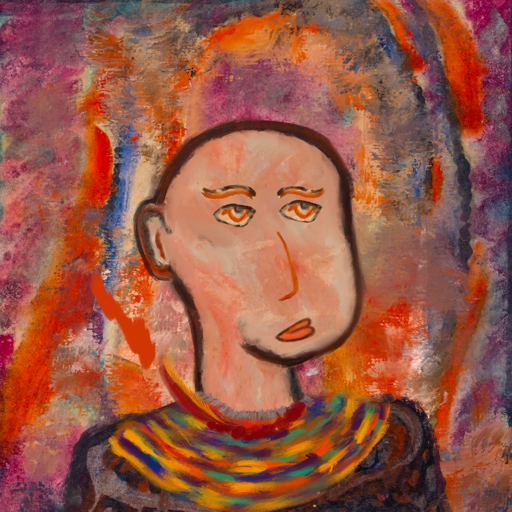
Background: Experience, Head And Neck Side: Roy_Bahadur, Face Side: Experience, Bust: Hypocrite, Hair Side: Blank, Head Accessory: Blank, Second Necklace: An_Impression_2, Necklace: Pipe, Baby: Blank